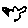
Label: bird